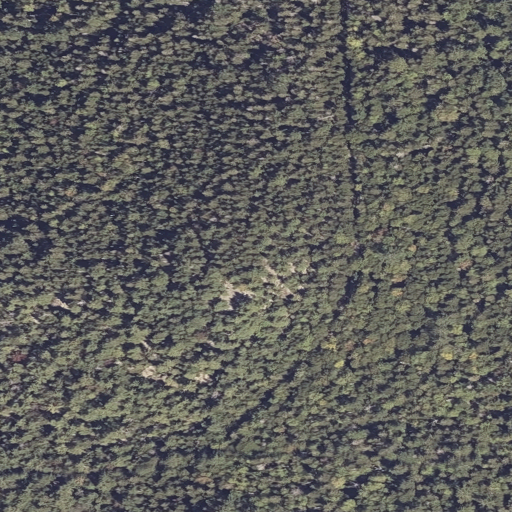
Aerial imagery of mountain in Maine named Mitchell Hill containing evergreen forest and mixed forest